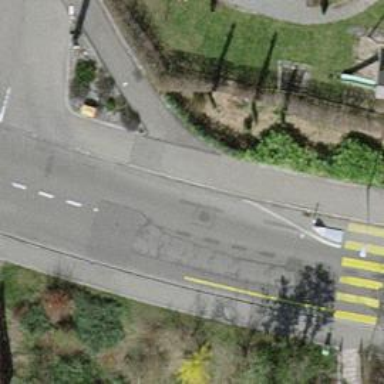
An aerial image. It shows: Sidewalk along the footway.